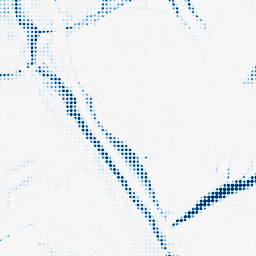
Category: morphological
Decomposition family: morphological
Decomposition parameters: operation: closing
size: 10
Upsampling method: sinc_hamming
Upsampling parameters: scale: 8
kernel_size: 4
Upsampling scale: 8